Question: Using the stored procedure 'sp_msforeachtable' it's possible to execute a script for all tables in a database.
However, there are system tables which I'd like to exclude from that. Instinctively, I would check the properties 'IsSystemTable' or 'IsMSShipped'. These don't work like I expect - I have for example a table called '__RefactorLog':

But when I query if this is a system or MS Shipped table, SQL Server reports none of my tables are system tables:
'''
exec (N'EXEC Database..sp_msforeachtable "PRINT ''? = '' + CAST(ObjectProperty(Object_ID(''?''), ''IsSystemTable'') AS VARCHAR(MAX))"') AS LOGIN = 'MyETLUser'
-- Results of IsSystemTable:
[dbo].[__RefactorLog] = 0
[schema].[myUserTable] = 0
'''
and
'''
exec (N'EXEC Database..sp_msforeachtable "PRINT ''? = '' + CAST(ObjectProperty(Object_ID(''?''), ''IsMSShipped'') AS VARCHAR(MAX))"') AS LOGIN = 'MyETLUser'
-- Results of IsMSShipped:
[dbo].[__RefactorLog] = 0
[schema].[myUserTable] = 0
'''
When I look into the properties of the table (inside SSMS), the table is marked as a system object. An object property like 'IsSystemObject' doesn't exist though (AFAIK).
How do I check if a table is a system object, apart from the object property? How does SSMS check if a table is a system object?
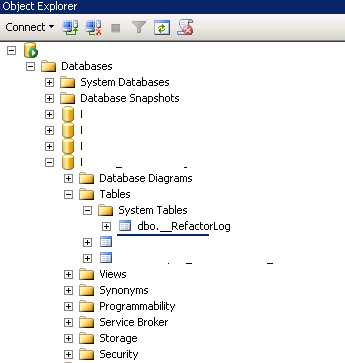
Answer: Management studio 2008 seems to run some quite ugly following code when opening the "System Tables" folder in the object explorer, the key bit seems to be:
'''
CAST(
case
when tbl.is_ms_shipped = 1 then 1
when (
select
major_id
from
sys.extended_properties
where
major_id = tbl.object_id and
minor_id = 0 and
class = 1 and
name = N''microsoft_database_tools_support'')
is not null then 1
else 0
end
AS bit) AS [IsSystemObject]
'''
(Where 'tbl' is an alias for 'sys.tables')
So it seems that it's a combination - either 'is_ms_shipped' from 'sys.tables' being 1, or having a particular extended property set.